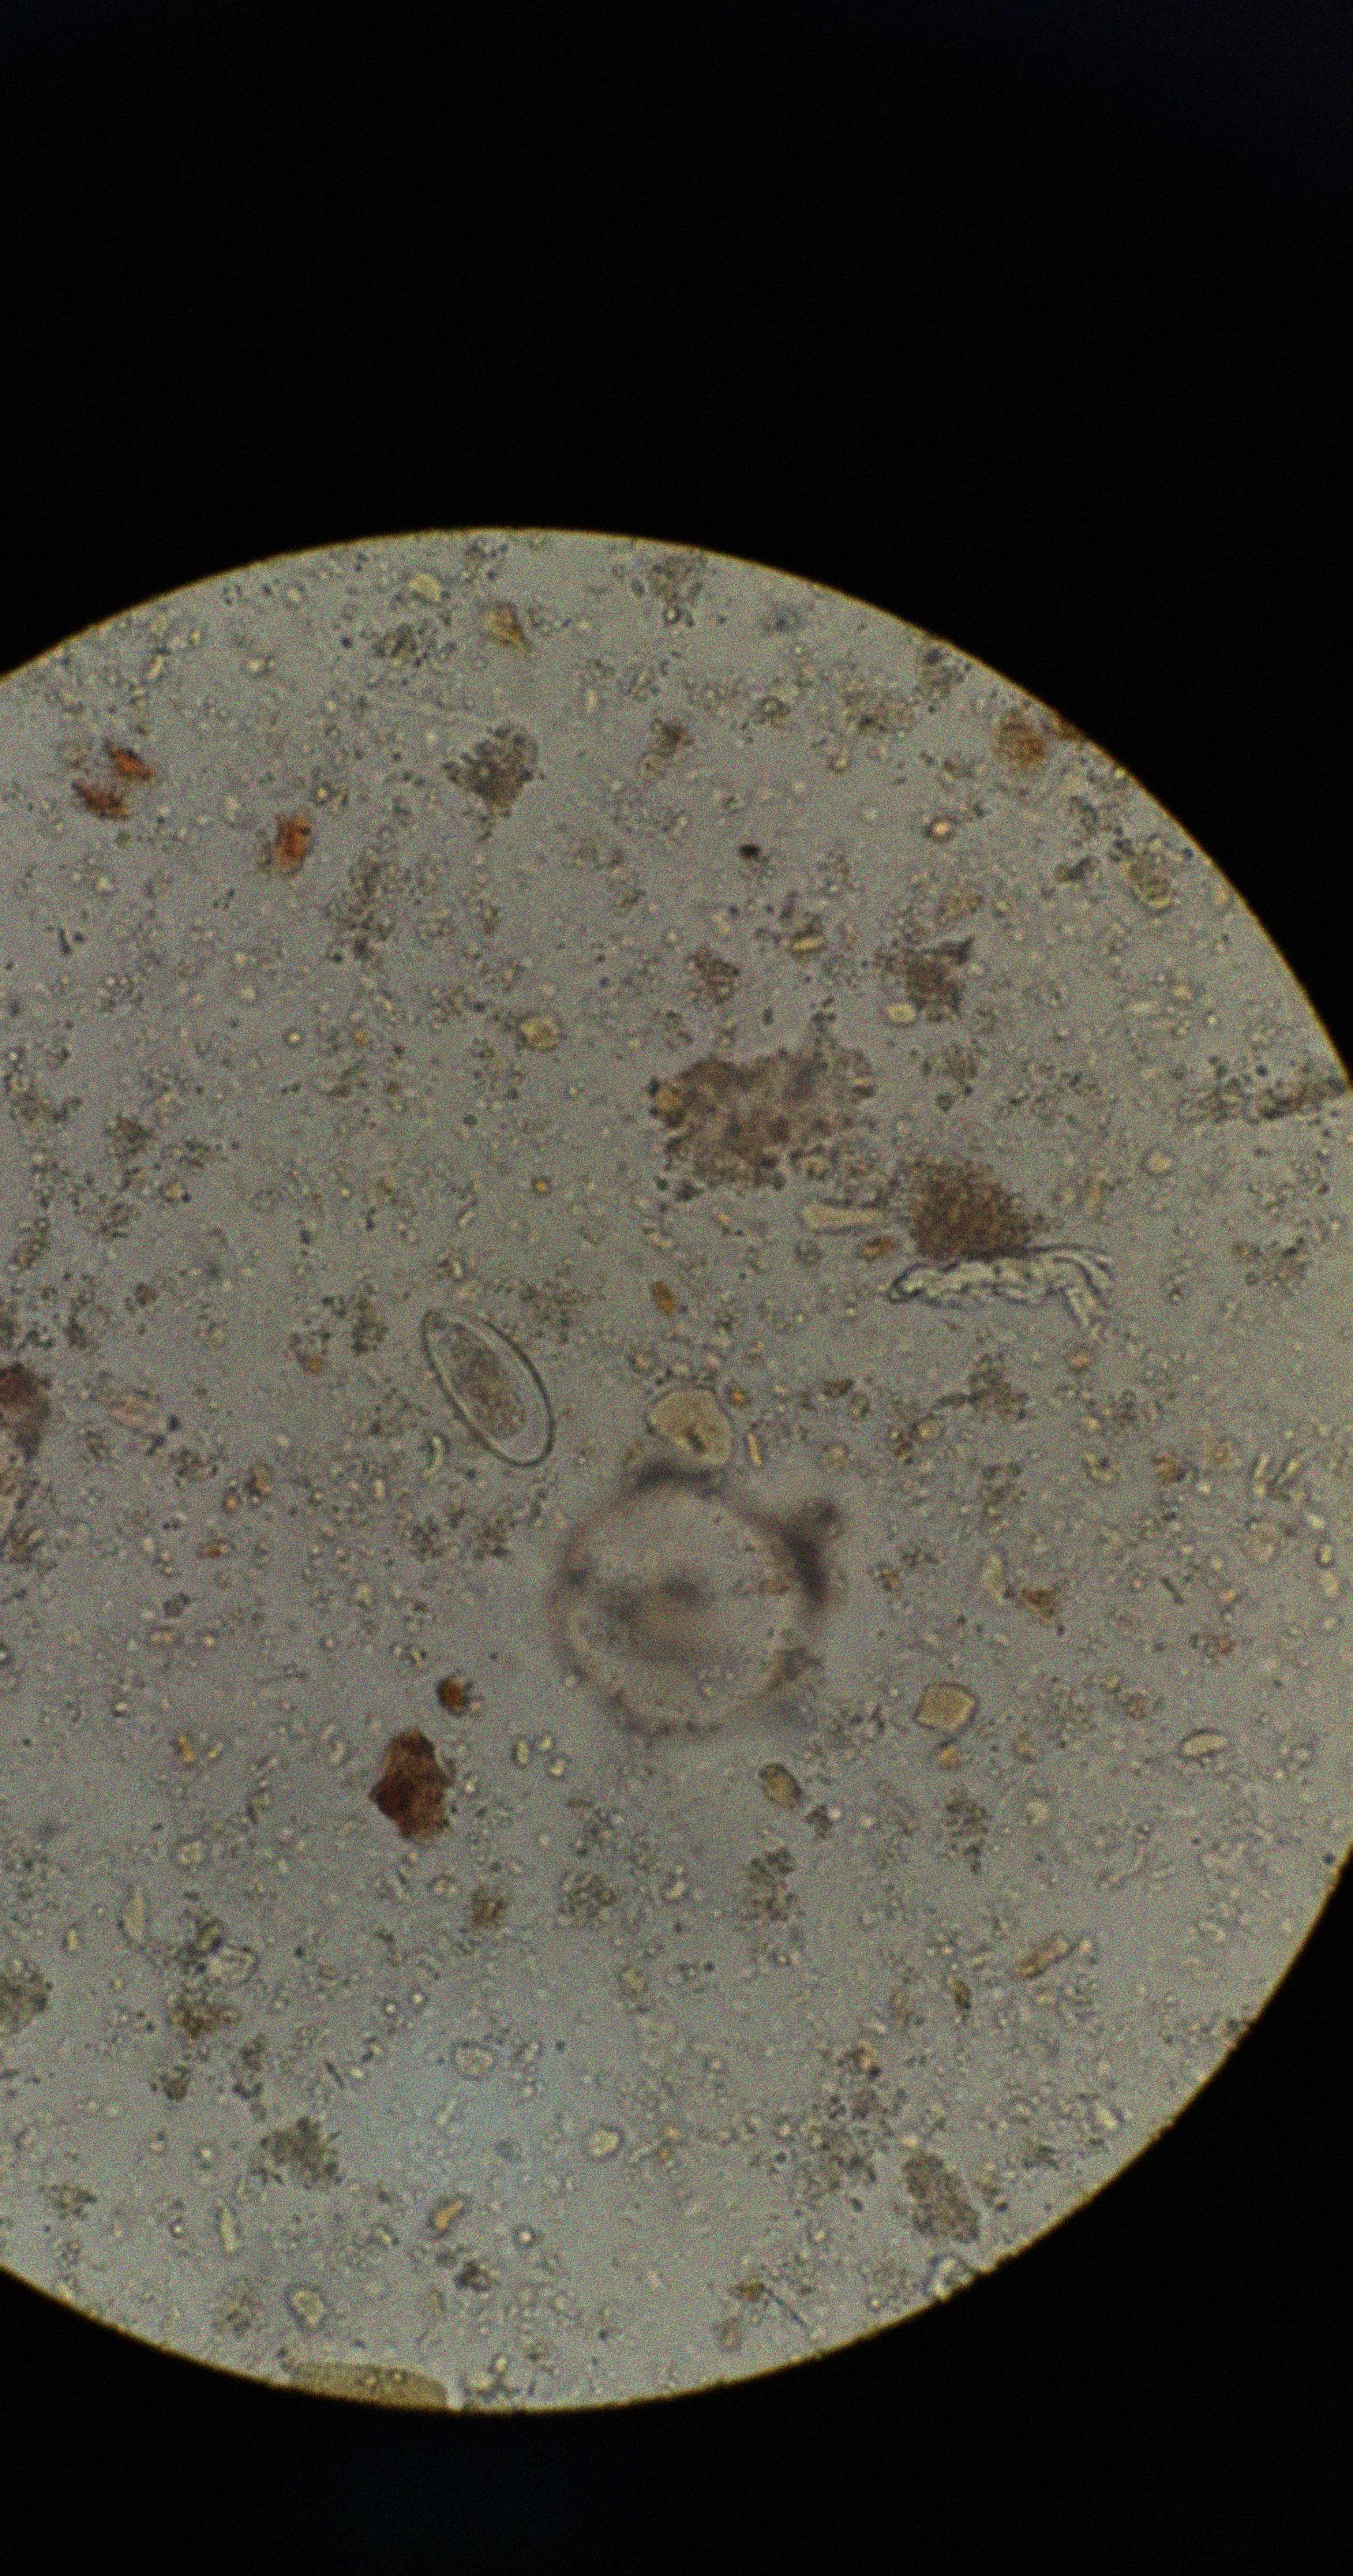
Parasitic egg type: Enterobius vermicularis